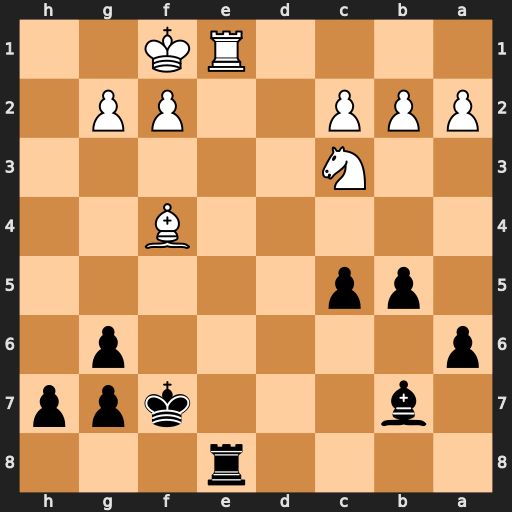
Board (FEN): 4r3/1b3kpp/p5p1/1pp5/5B2/2N5/PPP2PP1/4RK2
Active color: b
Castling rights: -
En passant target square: -
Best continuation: Bxg2+ Kxg2 Rxe1